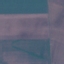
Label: AnnualCrop